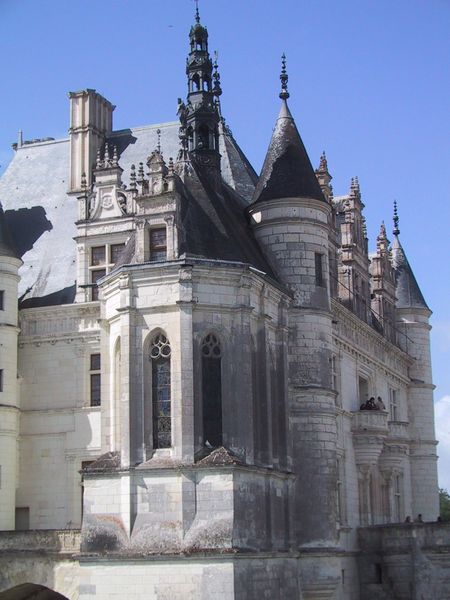
Titel: Das Schloss der Frauen (Le Chateau des Dames)
Standort: Chenonceau, Le Chateau des Dames (EU - F)
Schlagwörter: blau, weiß, menschen, fenster, frankreich, schwarz, dach, gebäude, schloss, architektur, vögel, brücke, kirche, gotik, renaissance, kamin, schornstein, turm, balkon, farbig, fassade, mauer, foto, fotografie, erker, türmchen, türme, dom, tauben, münster, gotisch, schiefer, kapelle, butzenscheiben, loire, himnmel, massswerk